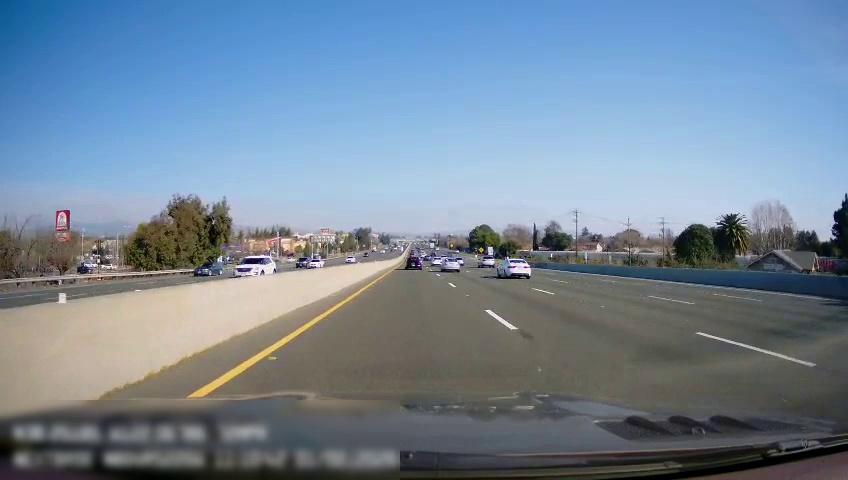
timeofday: Day
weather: Sunny
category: Drivable Space
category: Drivable Space
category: Vehicles | SUV
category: Vehicles | Car
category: Vehicles | Car
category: Vehicles | Car
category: Vehicles | Car
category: Vehicles | Car
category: Vehicles | Car
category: Vehicles | SUV
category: Vehicles | Car
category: Vehicles | Car
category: Lanes | Alternate Lane
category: Lanes | Current Lane
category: Lanes | Current Lane
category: Lanes | Alternate Lane
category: Lanes | Alternate Lane
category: Lanes | Alternate Lane
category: Lanes | Opposite Lane
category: Lanes | Opposite Lane
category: Lanes | Opposite Lane